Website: apple
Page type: orders-overview
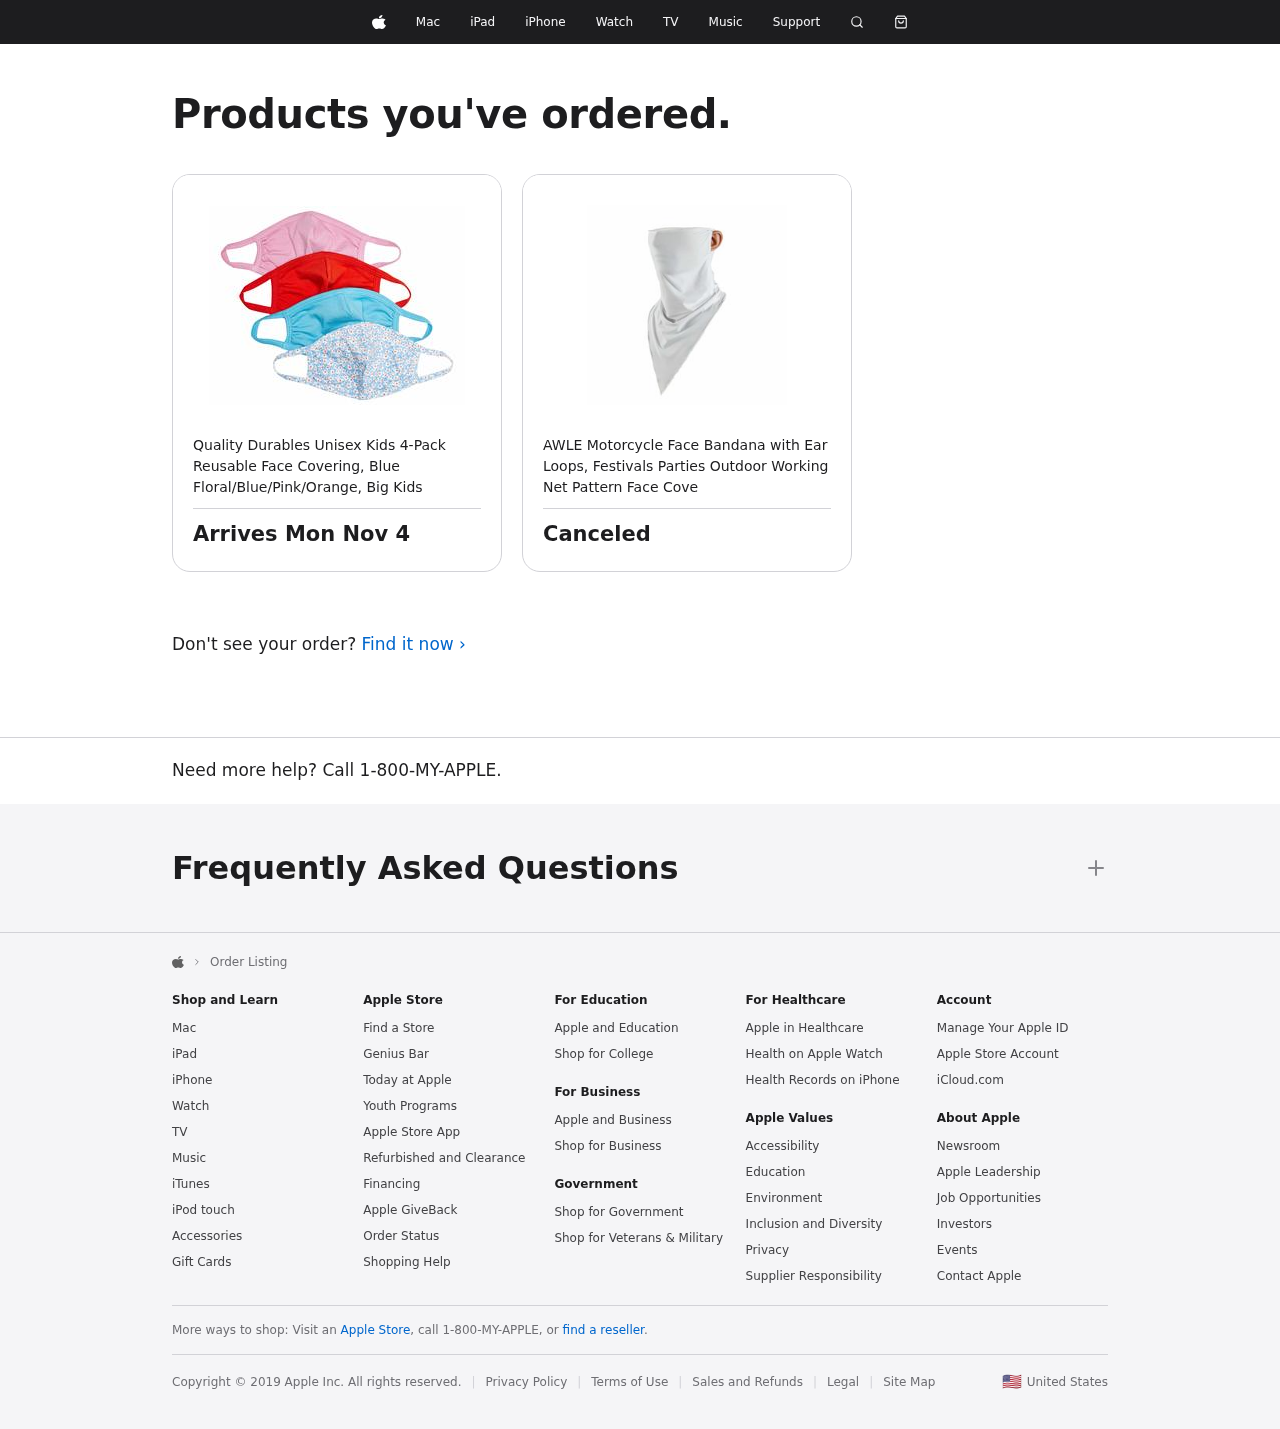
Product elements: key: PRODUCT1_NAME
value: Quality Durables Unisex Kids 4-Pack Reusable Face Covering, Blue Floral/Blue/Pink/Orange, Big Kids
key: PRODUCT2_NAME
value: AWLE Motorcycle Face Bandana with Ear Loops, Festivals Parties Outdoor Working Net Pattern Face Cove
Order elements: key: ORDER_DELIVERY_DATE
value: Arrives Mon Nov 4